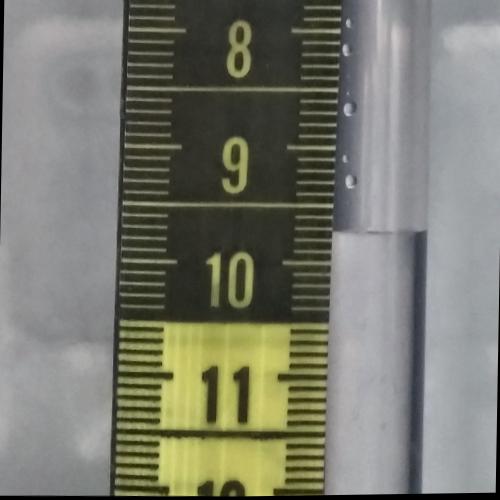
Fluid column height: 9.7 cm